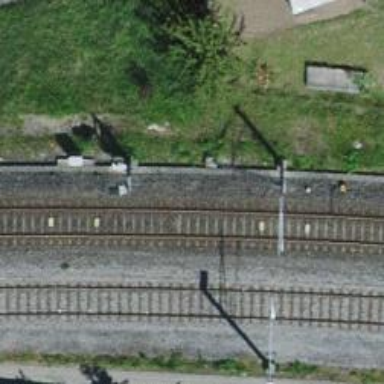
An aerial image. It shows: Single-track electrified railway with contact line.